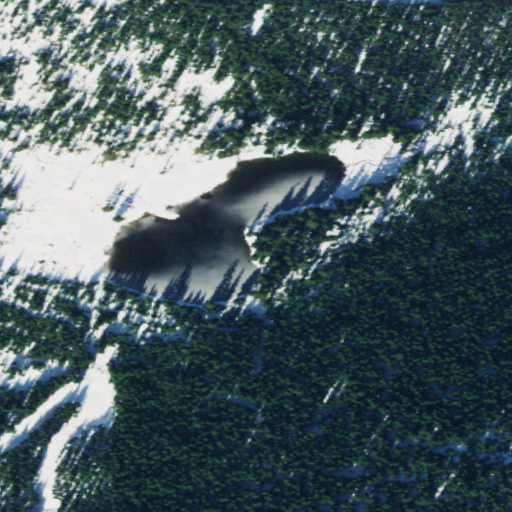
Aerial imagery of gap in Washington named Yakima Pass containing evergreen forest, woody wetlands, open water, open development, mixed forest, and low intensity development